Question: I have created a model now I am using this command to restart the module
but it is showing this error
using this command to restart module
'''
odoo start --config=/etc/odoo/odoo.conf -i HelloModule
'''
the error is
'''
odoo: error: The config file '/etc/odoo/odoo.conf' selected with -c/--config doesn't exist or is not readable, use -s/--save if you want to generate it
'''
the screenshot of the file which error shows that it is not available

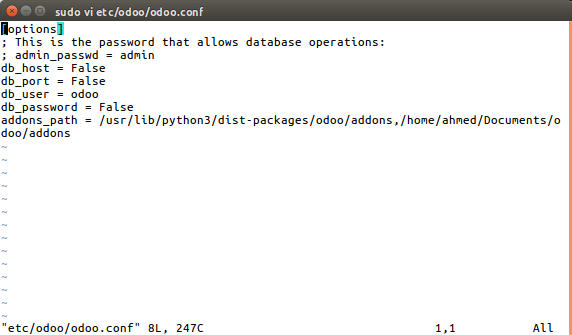
Answer: Try adding readable permission to config file by chmod command
'sudo chmod +r etc/odoo/odoo.conf'
Check this <URL> to know more about modifying file permissions.